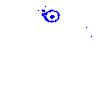
Particle: kaon